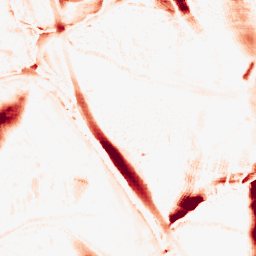
Category: morphological
Decomposition family: morphological_ellipse
Decomposition parameters: operation: opening
width: 20
height: 50
Upsampling method: sinc_blackman
Upsampling parameters: scale: 8
kernel_size: 16
Upsampling scale: 8